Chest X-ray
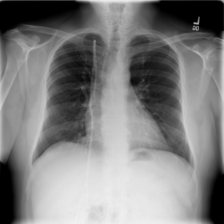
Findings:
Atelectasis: negative
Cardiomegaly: negative
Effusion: negative
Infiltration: negative
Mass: negative
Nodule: negative
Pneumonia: negative
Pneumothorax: negative
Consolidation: negative
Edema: negative
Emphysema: negative
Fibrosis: negative
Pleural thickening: negative
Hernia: negative